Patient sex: F
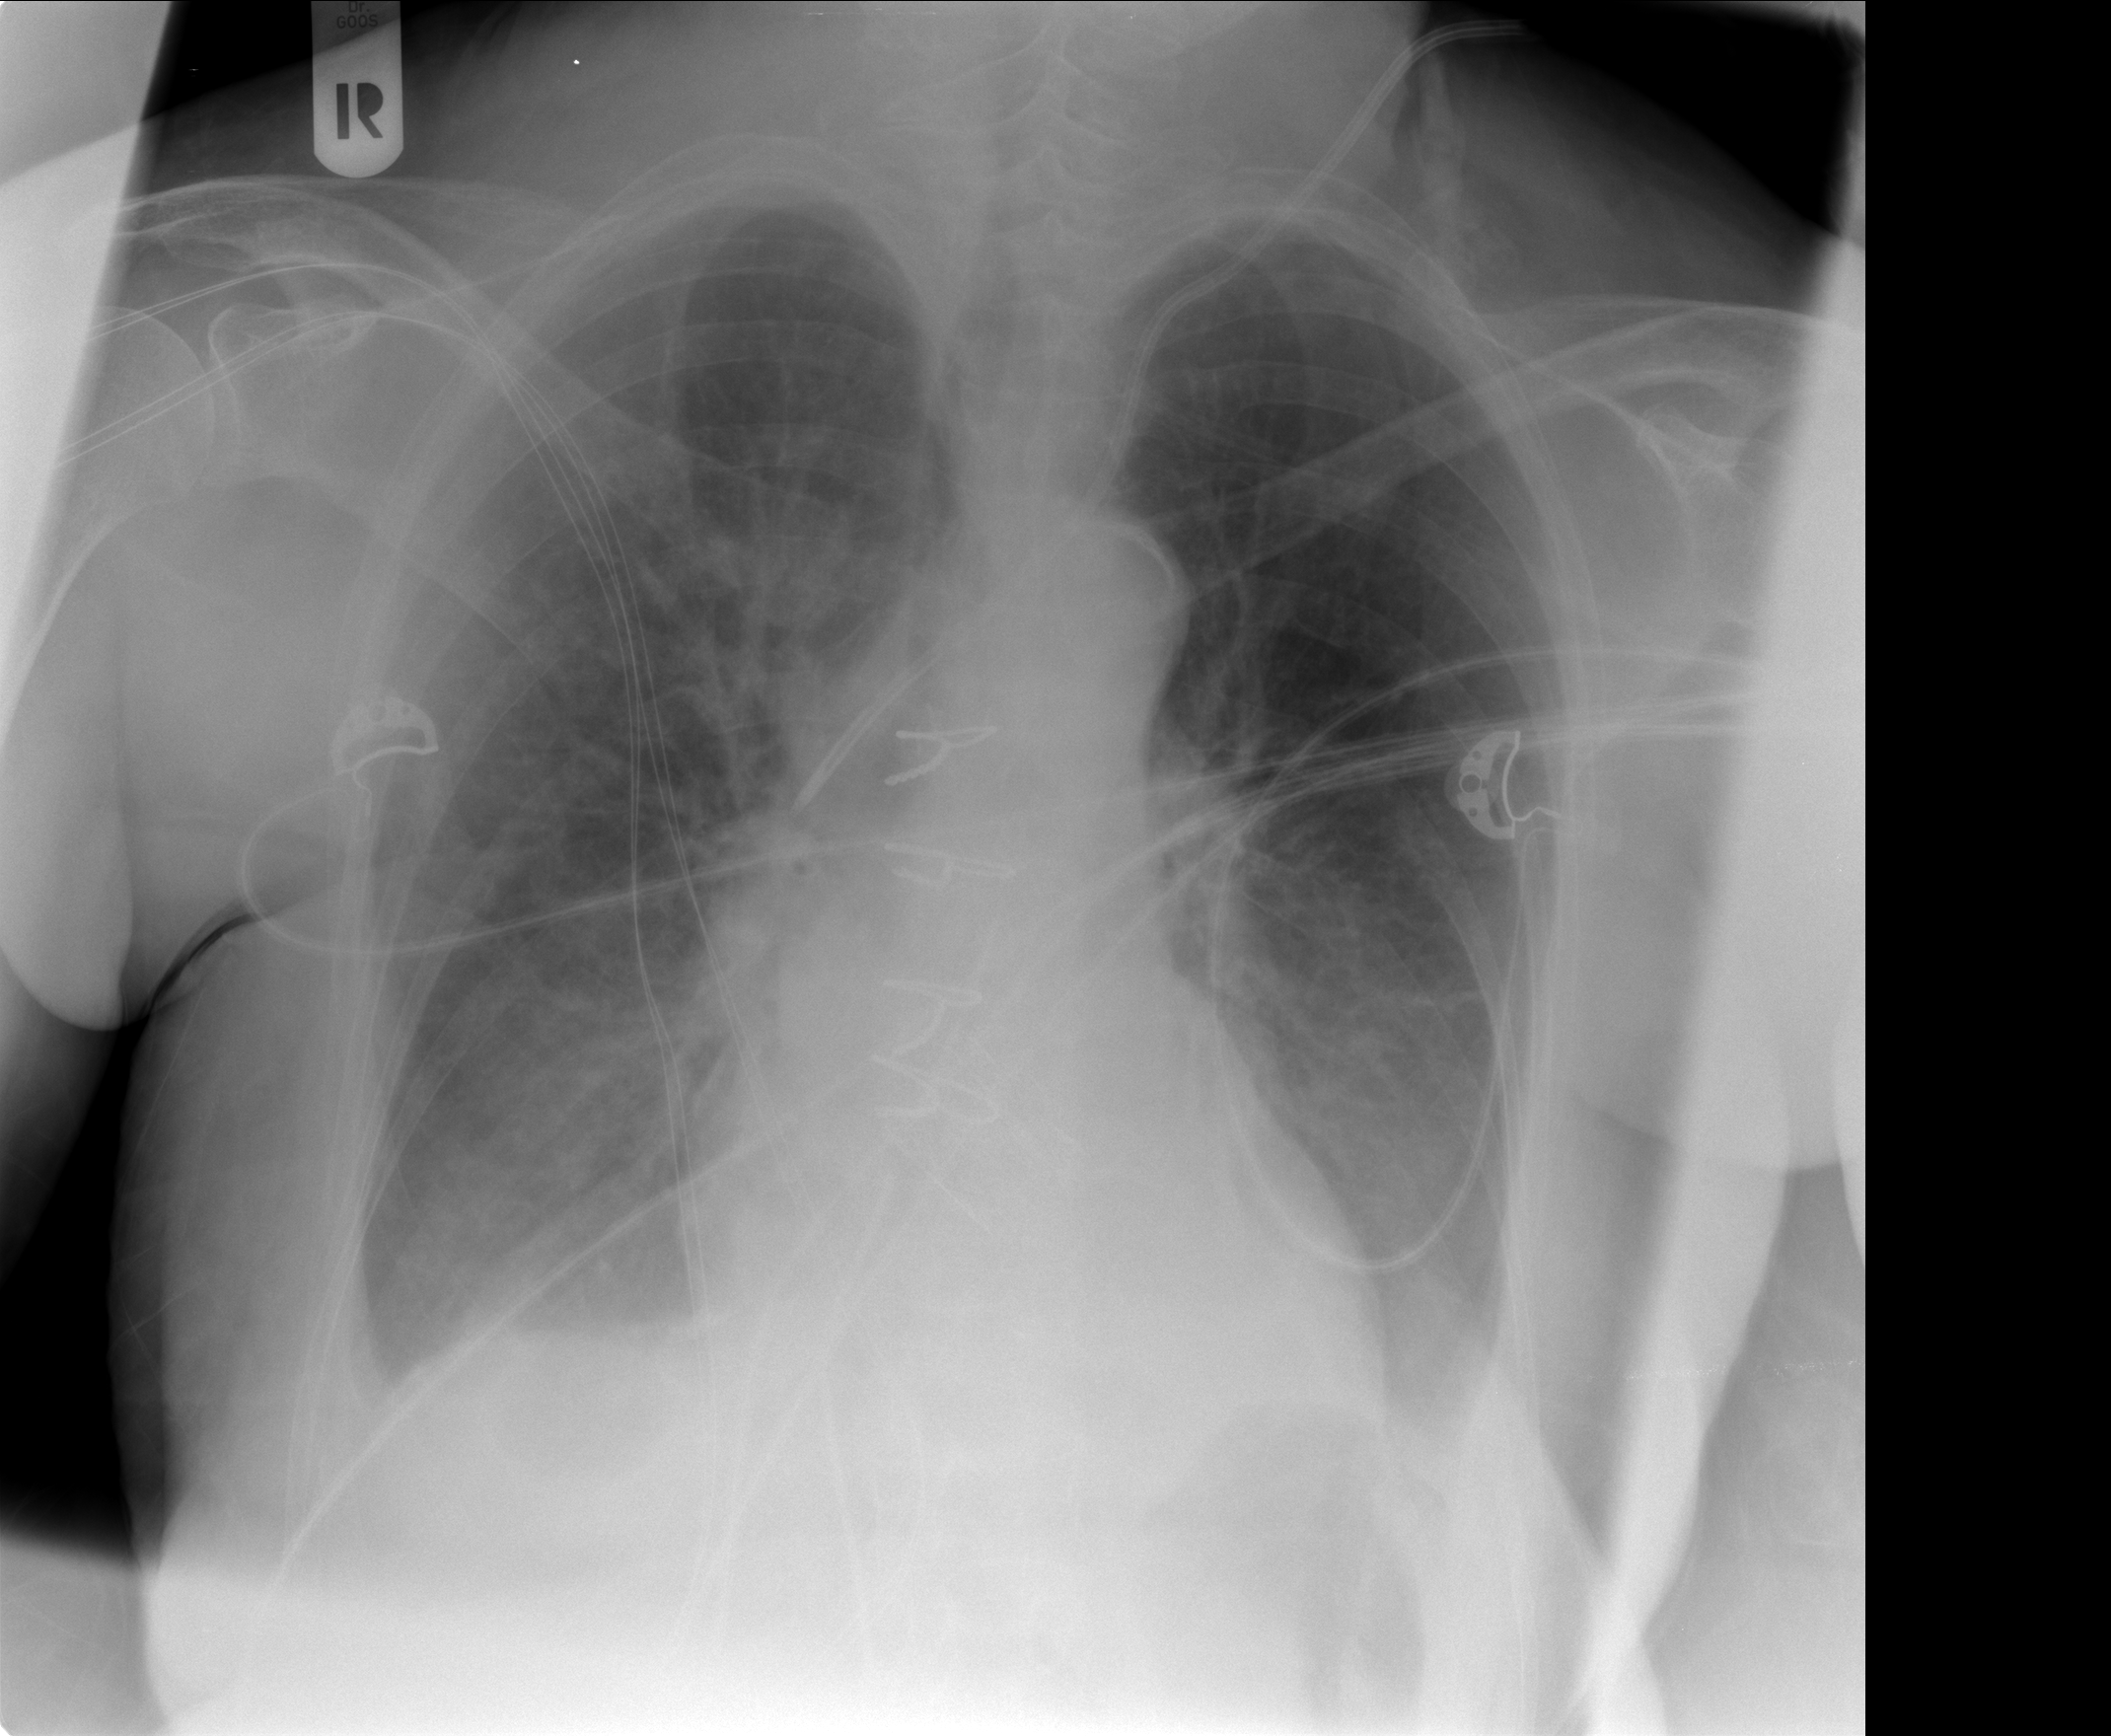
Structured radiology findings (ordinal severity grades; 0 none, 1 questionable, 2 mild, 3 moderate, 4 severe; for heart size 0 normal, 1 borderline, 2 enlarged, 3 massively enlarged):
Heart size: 0
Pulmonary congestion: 1
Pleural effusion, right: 2
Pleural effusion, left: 1
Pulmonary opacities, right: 1
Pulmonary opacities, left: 0
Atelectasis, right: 2
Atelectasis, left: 2